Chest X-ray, PA view. Patient: 43 years old, sex F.
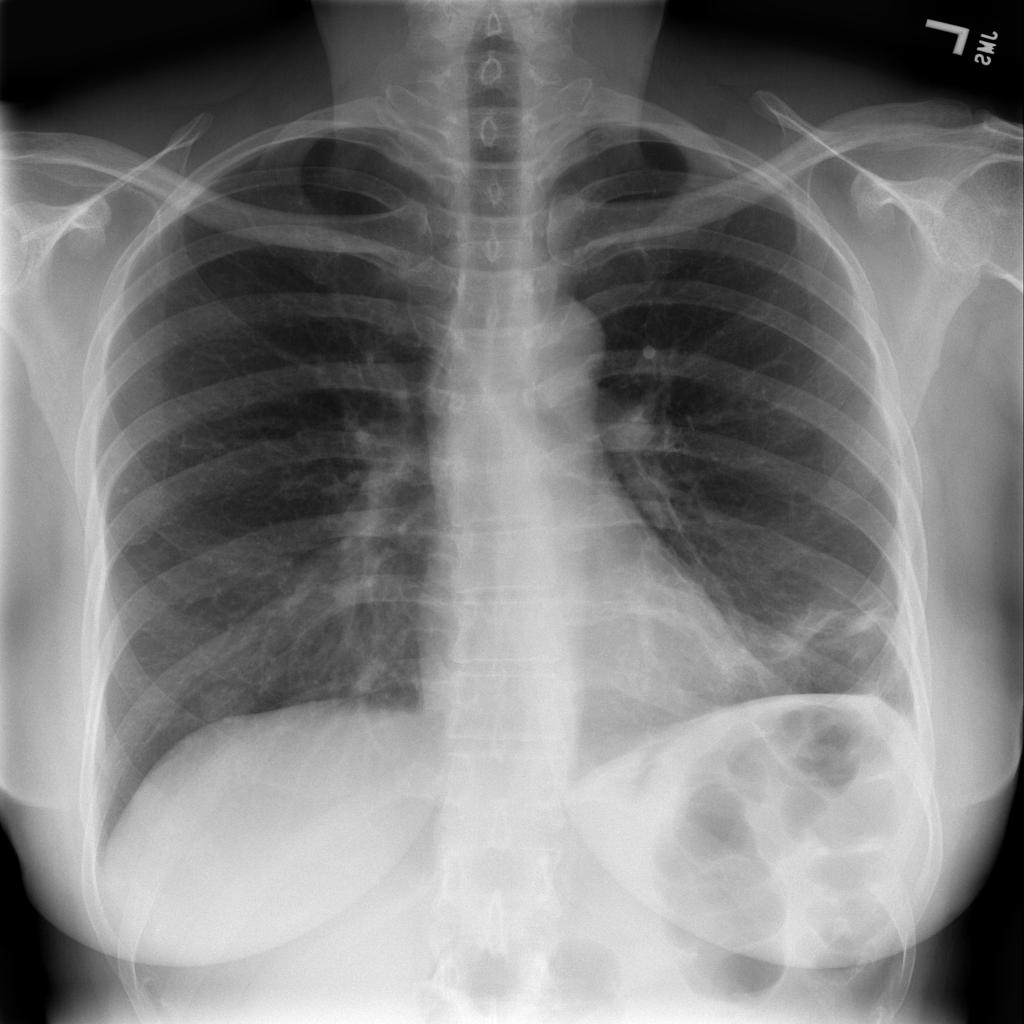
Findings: Atelectasis, Nodule